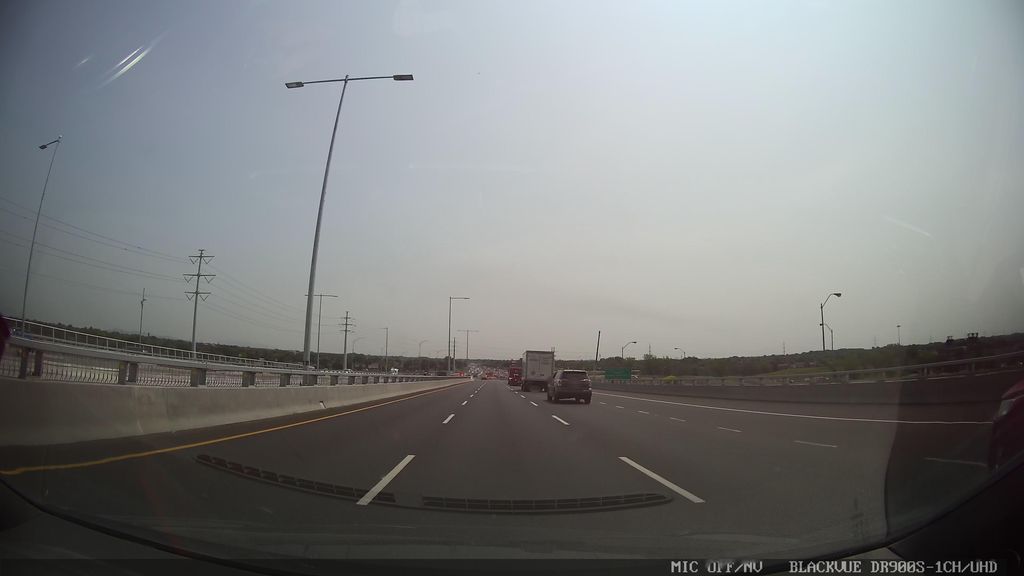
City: montreal